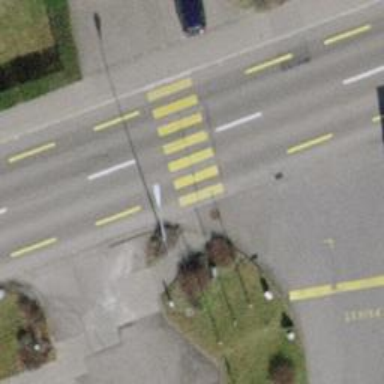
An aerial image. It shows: Zebra crossing on the road.